八年级 · 画法几何学
如图所示$triangleABC$中,$angleC=90^{circ},angleA,angleB$的平分线交于$D$点,$DEperpBC$于点$E,DFperpAC$于点F.(1)求证:四边形$CEDF$为正方形;(2)若$AC=12,BC=16$,求$CE$的长.
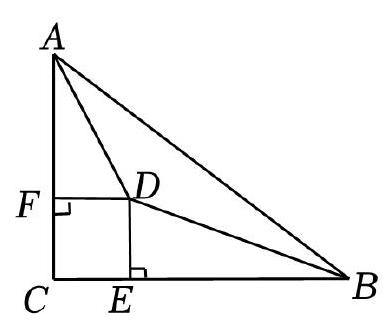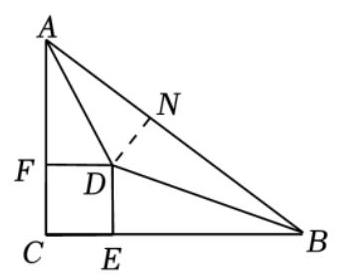
答案: (1)直接利用矩形的判定方法以及角平分线的性质得出四边形$CEDF$为正方形;(2)利用三角形面积求法得出$CE$的长.【解析】（1）证明：过点$D$作$DNperpAB$于点$N$,$becauseangleC=90^{circ},DEperpBC$于点$E,DFperpAC$于点$F$,$therefore$四边形FCED是矩形,又$becauseangleA,angleB$的平分线交于$D$点,$thereforeDF=DE=DN$,$therefore$矩形FCED是正方形;(2)解:$becauseAC=12,BC=16,angleC=90^{circ}$,$thereforeAB=sqrt{AC^{2}+BC^{2}}=sqrt{12^{2}+16^{2}}=20$,$because$四边形$CEDF$为正方形,$thereforeDF=DE=DN$,$thereforeDFtimesAC+DEtimesBC+DNtimesAB=ACtimesBC$,则$EC(AC+BC+AB)=ACtimesBC$,故${EC}=frac{12times16}{12+16+20}=4$.【点睛】此题主要考查了正方形的判定以及三角形面积求法和角平分线的性质等知识,得出$DF=$$DE$是解题关键.